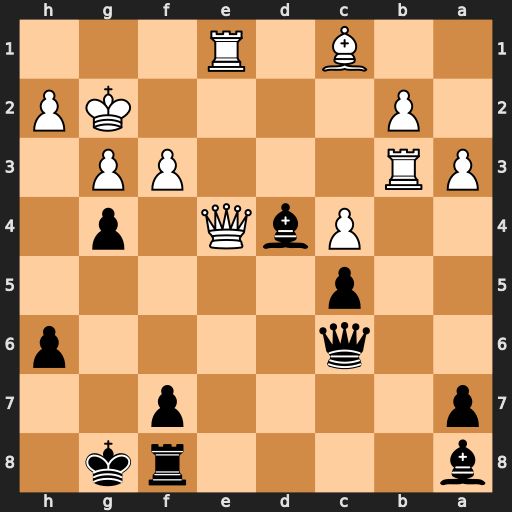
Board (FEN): b4rk1/p4p2/2q4p/2p5/2PbQ1p1/PR3PP1/1P4KP/2B1R3
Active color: b
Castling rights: -
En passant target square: -
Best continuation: gxf3+ Rxf3 Qxe4 Rxe4 Bxe4